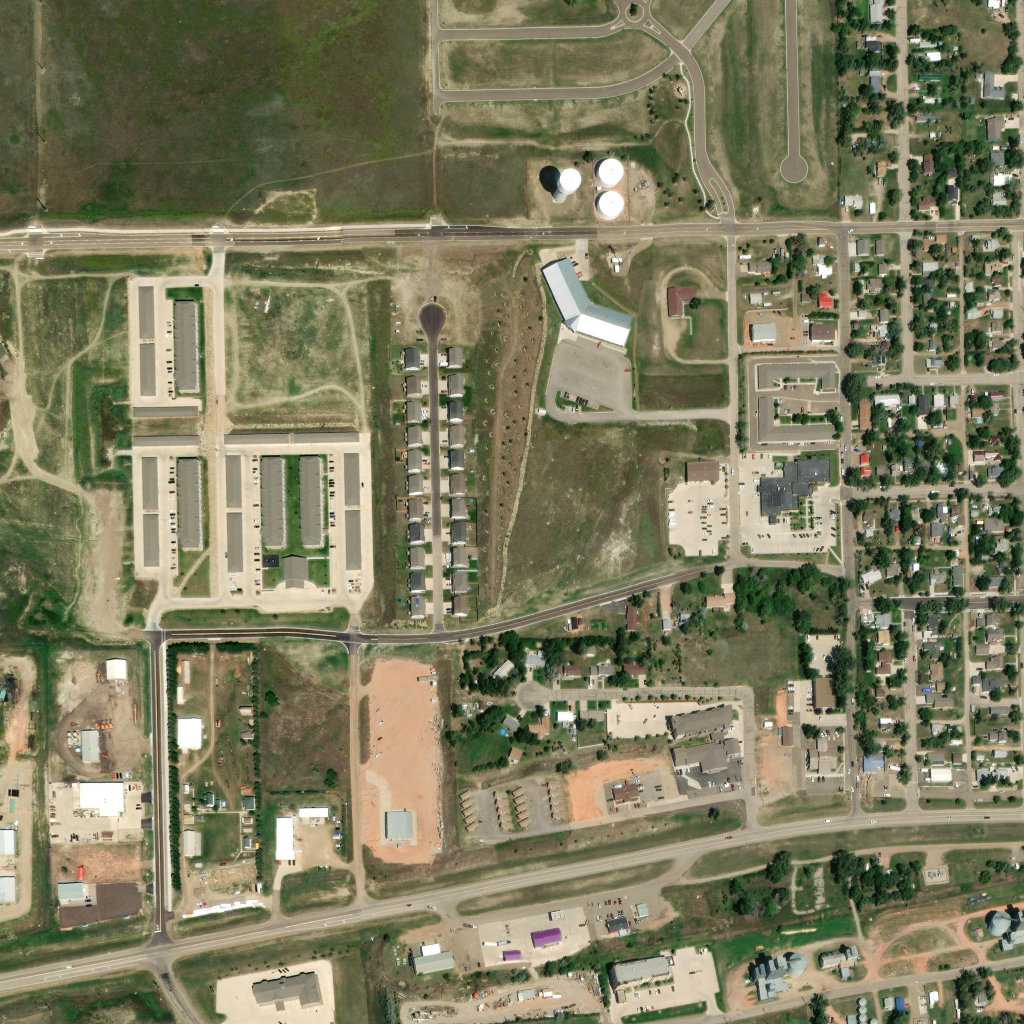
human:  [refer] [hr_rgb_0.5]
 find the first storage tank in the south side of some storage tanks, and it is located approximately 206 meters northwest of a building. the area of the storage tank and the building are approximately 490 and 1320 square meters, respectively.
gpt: <box>[[58, 18, 61, 21, 0]]</box>

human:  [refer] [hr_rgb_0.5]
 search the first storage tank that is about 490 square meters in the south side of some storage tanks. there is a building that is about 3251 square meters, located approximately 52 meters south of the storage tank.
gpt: <box>[[58, 18, 61, 21, 0]]</box>